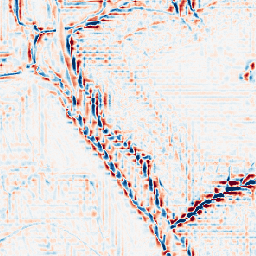
Category: wavelet
Decomposition family: wavelet_dwt
Decomposition parameters: wavelet: db2
level: 3
Upsampling method: quintic
Upsampling parameters: scale: 2
Upsampling scale: 2